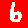
Digit: 6